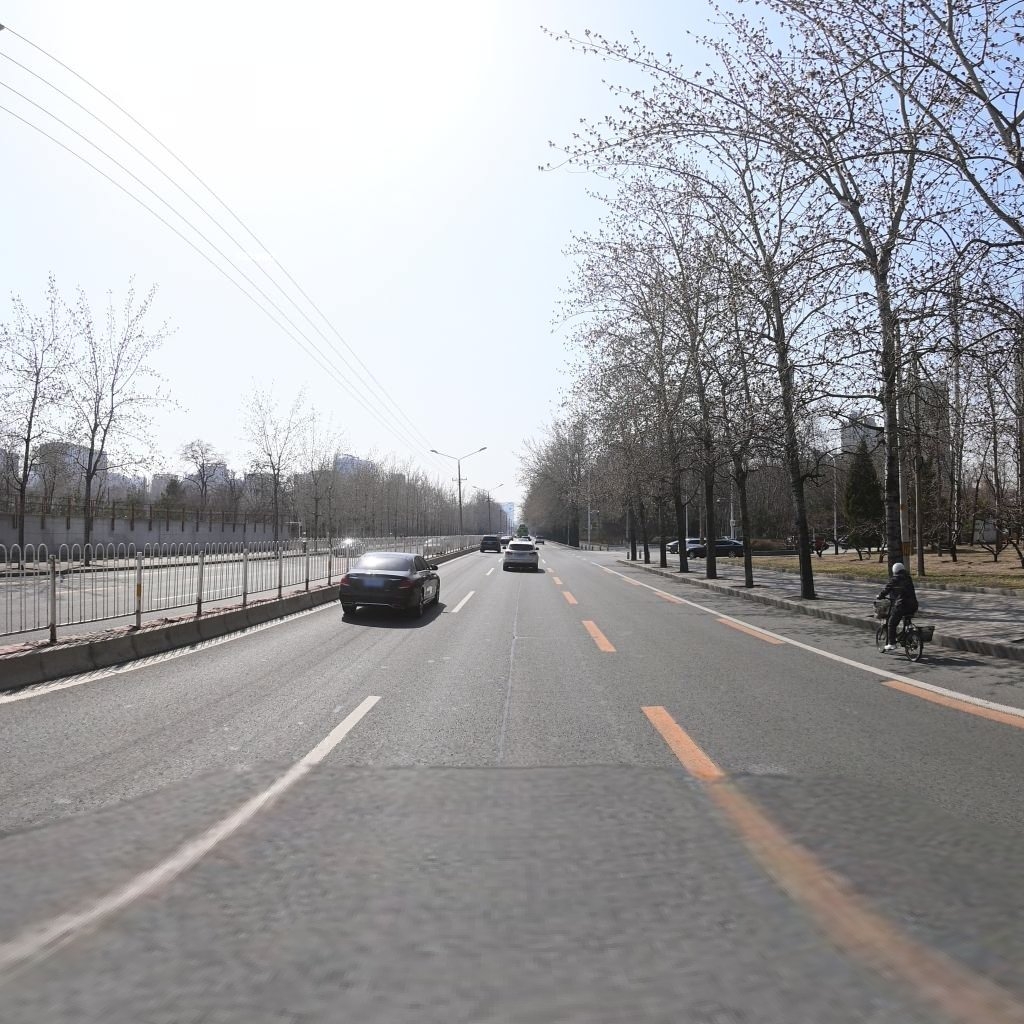
Region: Chaoyang
Road damage annotations: longitudinal patch, transverse patch